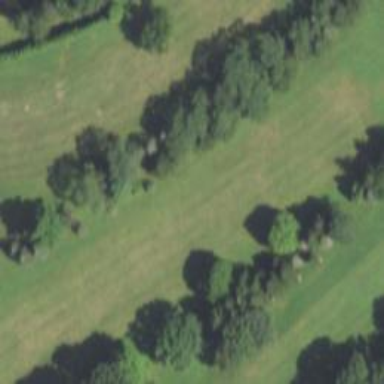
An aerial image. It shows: View of golf hole.